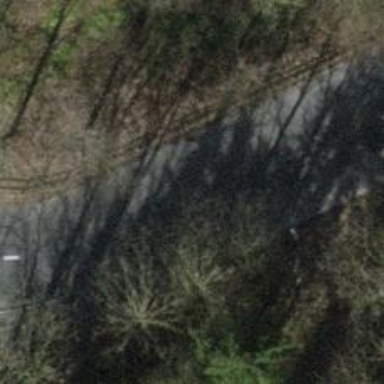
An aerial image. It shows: Unclassified road with asphalt surface.